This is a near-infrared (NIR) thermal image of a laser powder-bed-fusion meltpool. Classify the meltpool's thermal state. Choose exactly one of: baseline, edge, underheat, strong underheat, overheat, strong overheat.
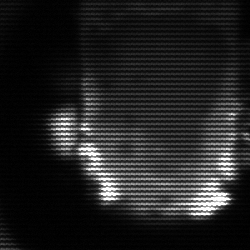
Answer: baseline